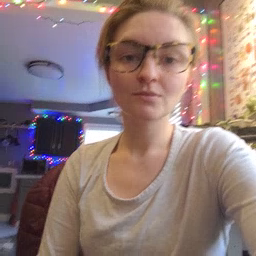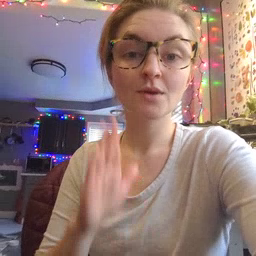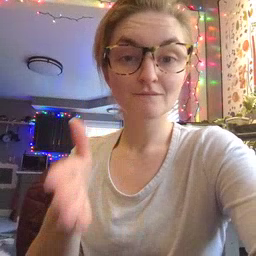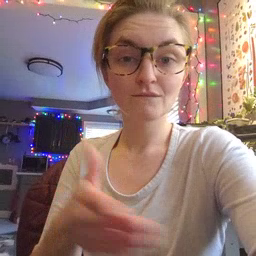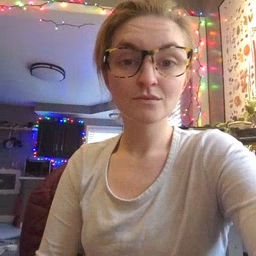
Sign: after